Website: bh-photo
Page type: payment
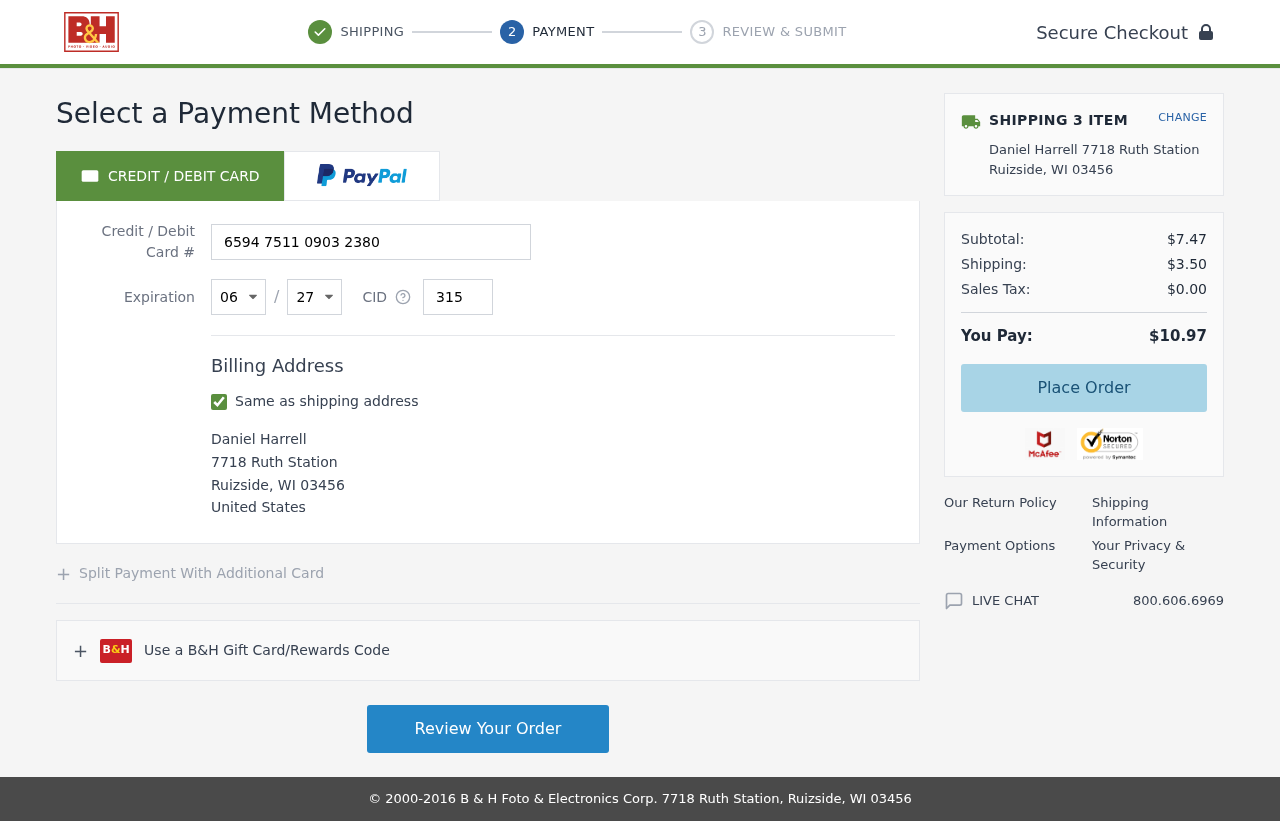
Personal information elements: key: PII_CARD_CVV
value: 315
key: PII_CARD_EXPIRY_MONTH
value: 06
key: PII_CARD_EXPIRY_YEAR
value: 27
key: PII_CARD_NUMBER
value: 6594 7511 0903 2380
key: PII_CITY
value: Ruizside
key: PII_COUNTRY
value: United States
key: PII_FULLNAME
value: Daniel Harrell
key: PII_POSTCODE
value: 03456
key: PII_STATE_ABBR
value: WI
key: PII_STREET
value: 7718 Ruth Station
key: PII_FULLNAME2
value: Daniel Harrell
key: PII_STREET2
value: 7718 Ruth Station
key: PII_CITY2
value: Ruizside
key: PII_STATE_ABBR2
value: WI
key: PII_POSTCODE2
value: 03456
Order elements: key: ORDER_NUM_ITEMS
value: SHIPPING 3 ITEM
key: ORDER_SUBTOTAL
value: $7.47
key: ORDER_SHIPPING_COST
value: $3.50
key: ORDER_TAX
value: $0.00
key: ORDER_TOTAL
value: $10.97